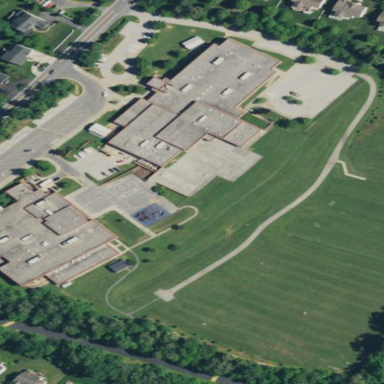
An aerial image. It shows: School.